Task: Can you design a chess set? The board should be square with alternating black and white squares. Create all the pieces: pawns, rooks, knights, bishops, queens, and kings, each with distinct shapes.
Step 4543:
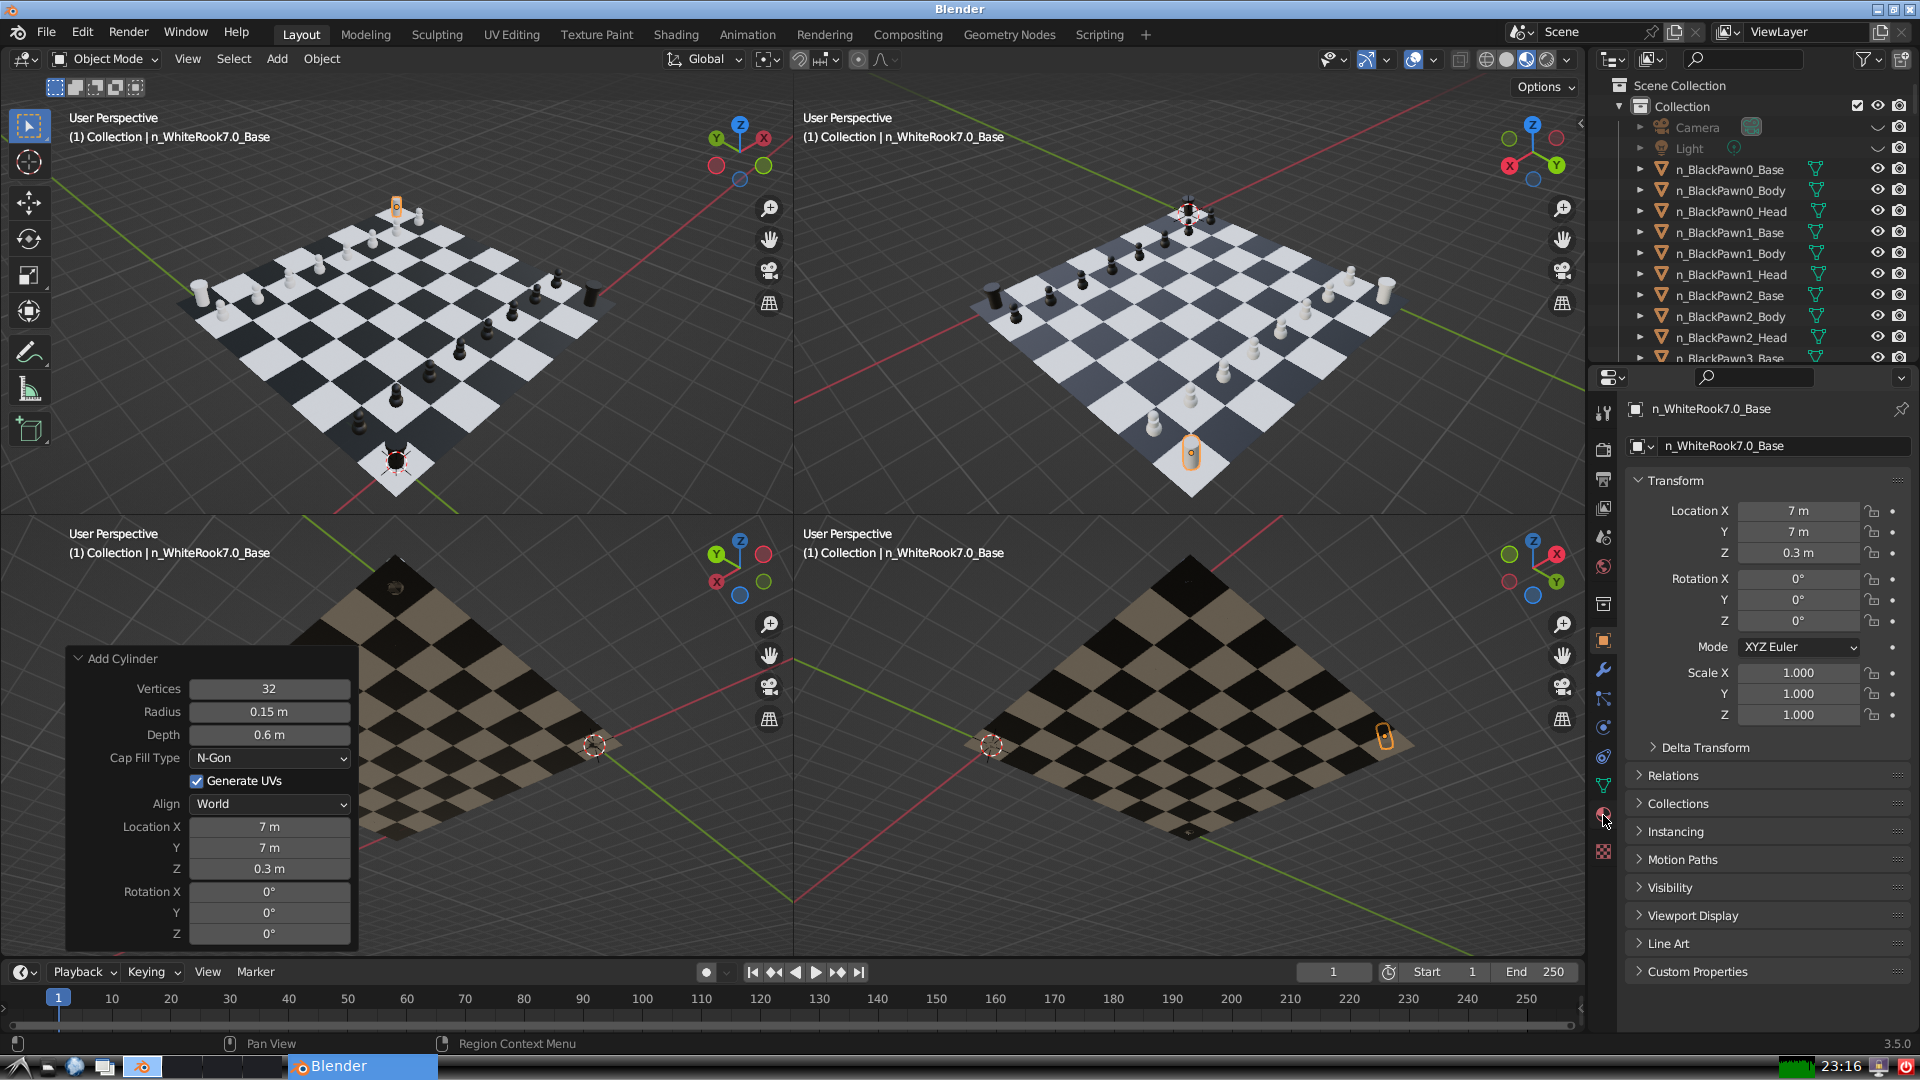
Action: click: no